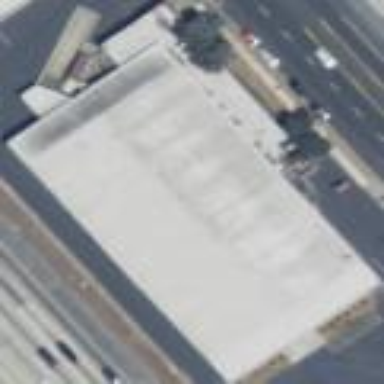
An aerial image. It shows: Warehouse building.